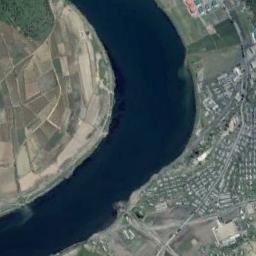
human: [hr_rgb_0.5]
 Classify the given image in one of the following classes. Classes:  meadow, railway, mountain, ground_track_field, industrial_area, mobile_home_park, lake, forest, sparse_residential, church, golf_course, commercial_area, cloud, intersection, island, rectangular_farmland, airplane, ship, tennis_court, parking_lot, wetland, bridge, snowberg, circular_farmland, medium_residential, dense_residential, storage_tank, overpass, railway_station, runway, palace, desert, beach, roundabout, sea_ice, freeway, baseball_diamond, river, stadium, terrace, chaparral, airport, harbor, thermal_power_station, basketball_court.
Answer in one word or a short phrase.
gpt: river